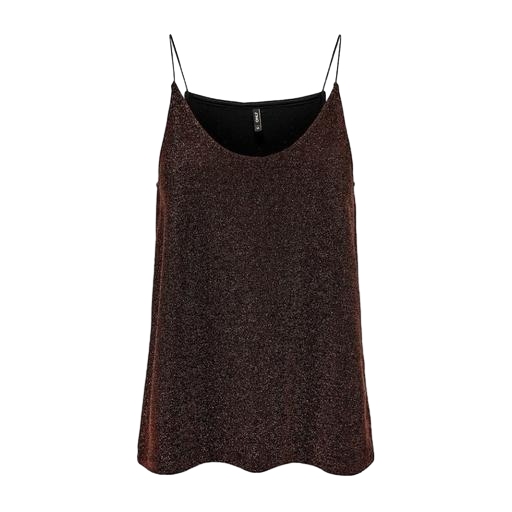
multicolor vila brown lace detail cami, brown olivia tank, multicolor shimmer cami top, white background